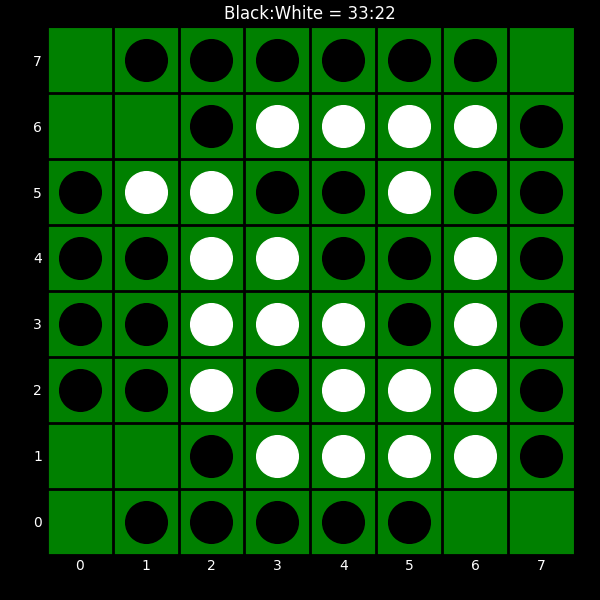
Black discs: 33
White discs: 22